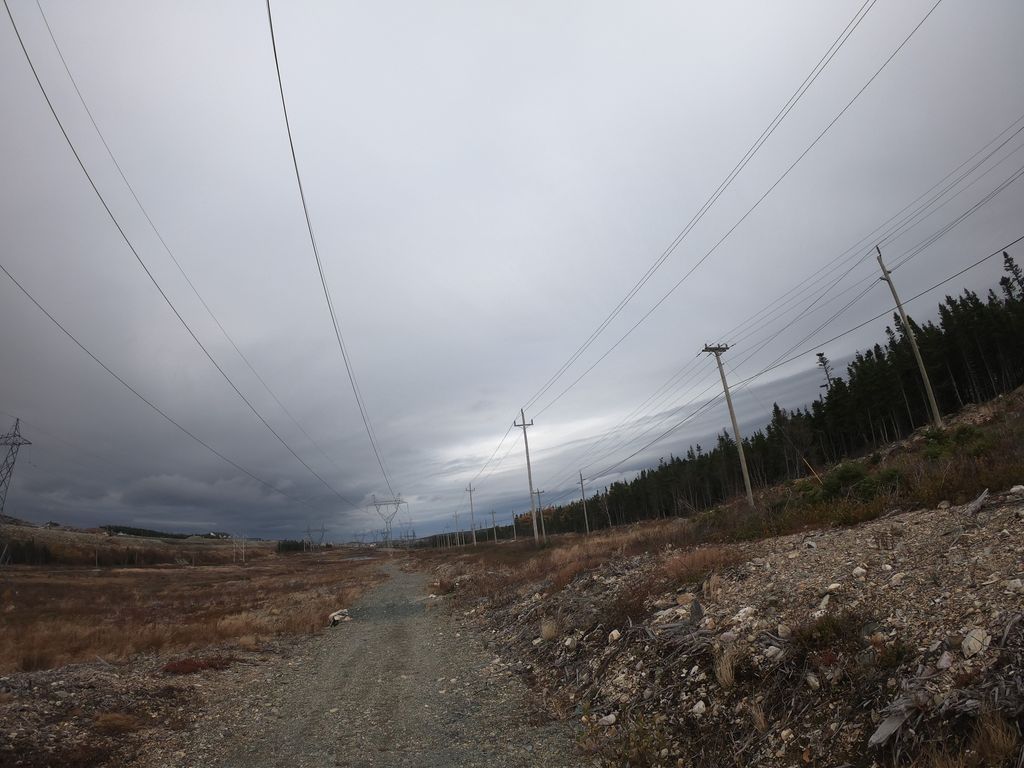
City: st_johns